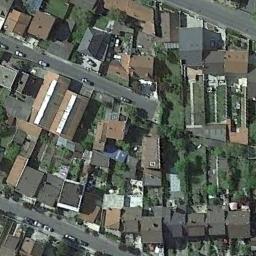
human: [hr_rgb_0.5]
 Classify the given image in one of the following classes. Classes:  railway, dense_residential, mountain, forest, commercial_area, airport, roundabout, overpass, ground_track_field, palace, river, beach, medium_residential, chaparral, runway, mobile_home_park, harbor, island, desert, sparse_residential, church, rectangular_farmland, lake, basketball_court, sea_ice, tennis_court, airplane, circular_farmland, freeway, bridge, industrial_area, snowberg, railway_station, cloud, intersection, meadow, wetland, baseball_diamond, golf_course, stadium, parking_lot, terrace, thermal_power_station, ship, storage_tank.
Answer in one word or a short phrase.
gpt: dense_residential